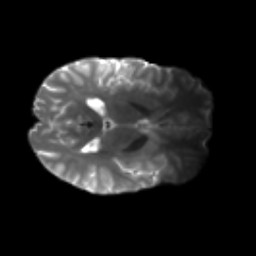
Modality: T2w
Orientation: axial
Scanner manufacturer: siemens
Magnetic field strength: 3 T
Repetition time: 4.16 s
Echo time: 0.0806 s